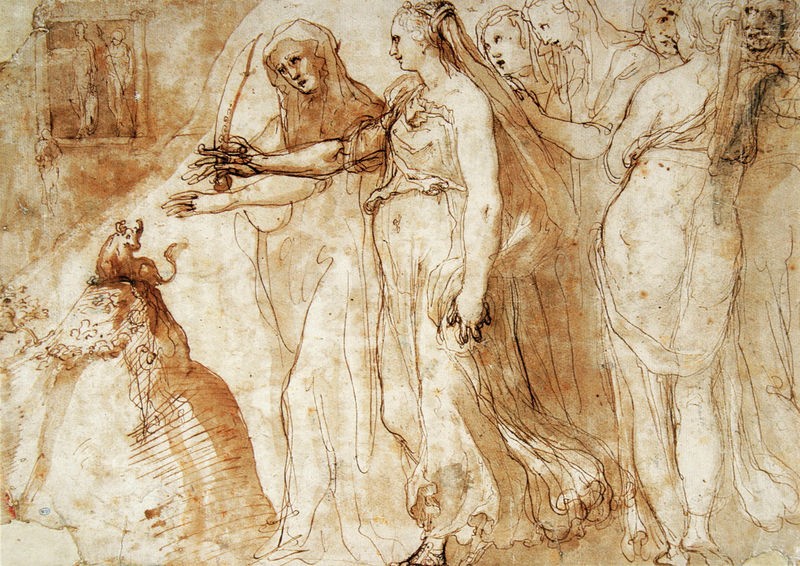
Titel: Frauen nähern sich einer kleinen Stierfigur
Künstler: Taddeo Zuccari
Standort: New York
Institution: Morgan Library and Museum
Schlagwörter: akt, baum, berg, feder, felsen, gruppe, hand, körper, mann, nackt, rubens, schatten, umhang, weiß, aquarell, frauen, gelb, menschen, mädchen, ocker, bewegung, braun, brust, damen, fenster, finger, frau, frisuren, haar, hell, hintergrund, kleid, kleider, licht, männer, ohrring, profil, rücken, schwarz, skizze, säule, tür, zeichnung, blick, hund, rot, schleier, tier, beige, haube, rock, gesichter, wand, arm, arme, barock, blicke, falten, halten, mensch, messer, rahmen, rembrandt, stein, tod, bild, hände, hügel, gehen, gewand, haare, stoff, tücher, gewänder, renaissance, schulter, sack, affe, beine, schwanz, schweif, füße, umrisse, schuhe, studie, fels, zug, grafik, graphik, kuh, rind, linien, weis, sepia, figuren, gefolge, soldaten, kopftuch, zopf, nabel, sandalen, zeigen, tor, klinge, leiber, barfuss, laviert, nische, tusche, antike, fuss, linie, schraffur, schwert, säbel, strich, waffe, allegorie, gestalten, streicheln, antik, griechen, dolch, durchsichtig, schreiten, rötlich, wächter, tempel, opfer, speer, hörner, dürer, berühren, ochse, stier, rötel, roben, kalb, europa, federzeichnung, schwarz/weiß, michelangelo, spee, vorzeichnung, tuschezeichnung, da vinci, zeichnug, mist, ratte, goldenes kalb, tiepolo, krummsäbel, freu, huhu, uch, rötelzeichnung, brwegung, brein, to, po, gewändert, tücker, zhgihkjh, hbgugi, hzgzg, seoia